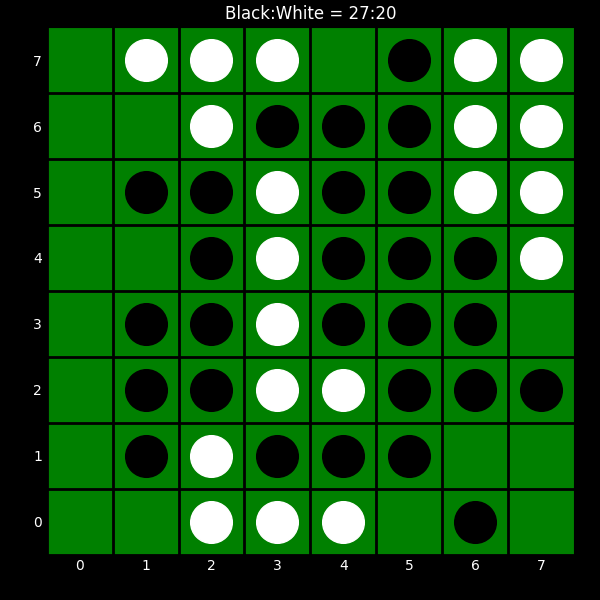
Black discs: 27
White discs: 20